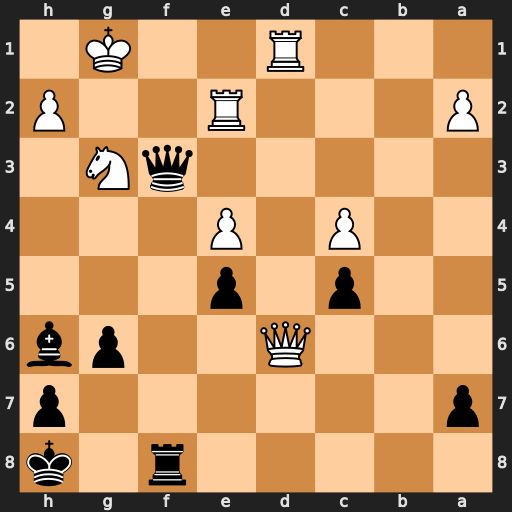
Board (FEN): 5r1k/p6p/3Q2pb/2p1p3/2P1P3/5qN1/P3R2P/3R2K1
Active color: b
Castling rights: -
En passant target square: -
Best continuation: Be3+ Rxe3 Qxe3+ Kh1 Qf3+